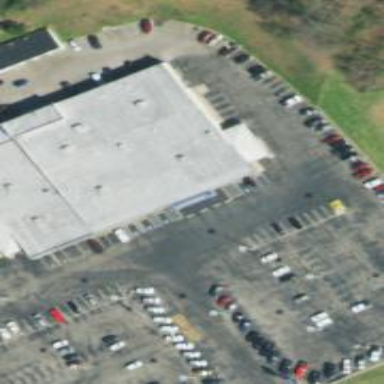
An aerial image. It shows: Building housing car shop.